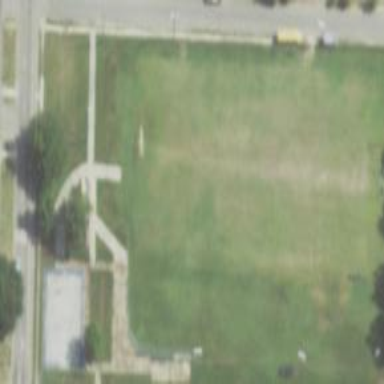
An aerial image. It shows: Playground located in recreation ground.